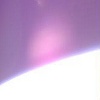
Label: sunburn